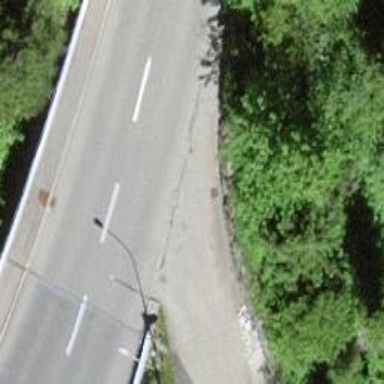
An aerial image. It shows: Tertiary road with asphalt surface. The road has lane markings and no sidewalks.